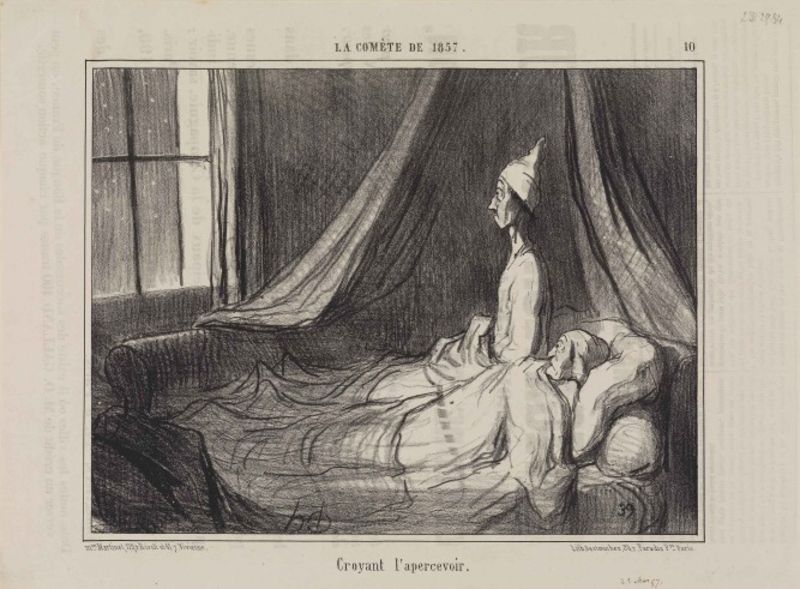
Titel: Croyant l'apercevoir (La Comète de 1857, Blatt 10)
Künstler: Honoré Daumier
Standort: Karlsruhe
Institution: Staatliche Kunsthalle Karlsruhe
Schlagwörter: chair, curtain, curtains, hat, men, people, pillow, white, window, bench, black, dark, face, france, gray, grey, hair, nose, old, sit, sitting, wall, windows, woman, bed, bedroom, blanket, gown, print, sheet, sheets, two, woodcut, bett, sad, man, sky, drapes, eyes, feet, snow, winter, night, drawing, paper, black and white, cap, elderly, cartoon, daumier, etching, hats, illustration, sketch, french, couple, faces, storm, human, newspaper, signature, gazing, engraving, pencil, rain, weather, draw, eye, lines, stare, shading, stripes, charcoal, darl, lying, sleep, sleeping, staring, cold, schnee, humans, hanging, quilt, raining, scary, lay, dream, star, sacred, scared, black & white, canopy, text, stars, nightmare, fear, noise, couch, london, funny, husband, wife, karikatur, net, graphite, comet, ten, 1857, cover, gay, hatch, up, surprise, awake, charcol, 39, crosshatch, snowing, nightgown, la comete de, la comete de 1857, croyant, l'apercevoir, frighten, frightened, afraid, pajamas, midnight, blankets, nightcap, croyant l'apercevoir, pencil drawing, siting, startled, illness, angst, glss, misery, nightdress, coryant, 10, upright, honore, gar, panes, smpw, shocked, drey, pyjamas, la, shock, insomnia, drea, la monete de 1857, covers, sleepless, dreams, gawns, franzoesisch, cartool, a couple, la comete, duvet, comete, bedsheet, comforter, wakeup, old main, cryant, apercevoir, l'apersevoir, croyan, apprehension, sitting up